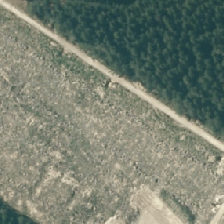
Land cover: high_producing_grassland